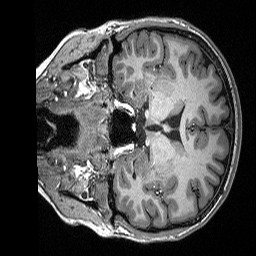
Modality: T1w
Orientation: coronal
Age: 25
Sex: female
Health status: healthy
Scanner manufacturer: siemens
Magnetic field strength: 3 T
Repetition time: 2.3 s
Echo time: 0.00298 s